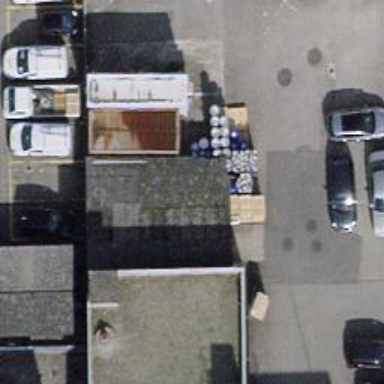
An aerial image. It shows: View of roof of building.